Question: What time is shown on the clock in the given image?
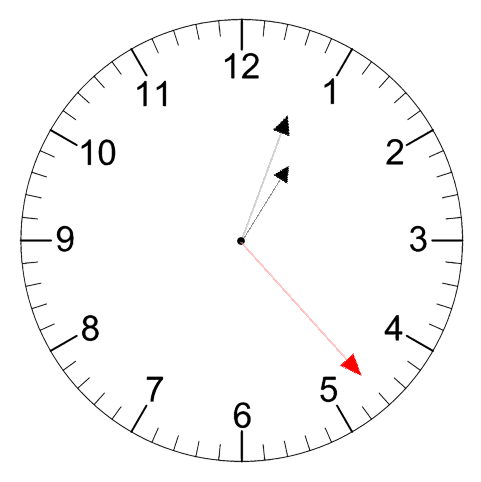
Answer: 01:03:23